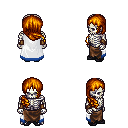
a pixel art fantasy rpg character, male body template, skeleton, white trimmed cape, robe skirt, dark blonde right-swept hairstyle, leather bracers, ghillies, four views (front, back, left, right), 2x2 character sprite sheet, small pixel art, hard edges, no anti-aliasing